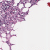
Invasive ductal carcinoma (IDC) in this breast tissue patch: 1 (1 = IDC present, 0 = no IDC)